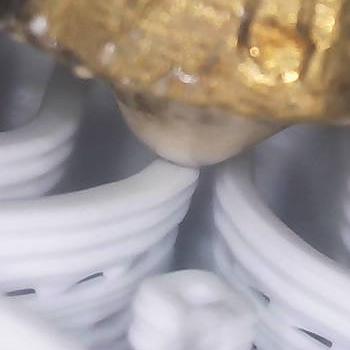
Flow rate: 200%